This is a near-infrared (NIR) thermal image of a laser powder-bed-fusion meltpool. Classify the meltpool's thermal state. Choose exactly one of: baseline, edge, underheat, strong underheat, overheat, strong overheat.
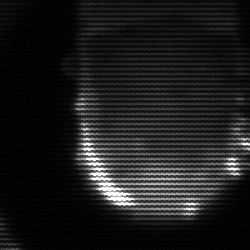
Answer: baseline